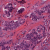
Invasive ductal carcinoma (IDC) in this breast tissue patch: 1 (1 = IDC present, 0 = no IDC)